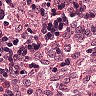
Metastatic tissue present: no